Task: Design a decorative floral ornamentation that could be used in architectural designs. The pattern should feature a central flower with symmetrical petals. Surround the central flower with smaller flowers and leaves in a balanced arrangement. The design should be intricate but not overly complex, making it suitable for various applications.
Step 516:
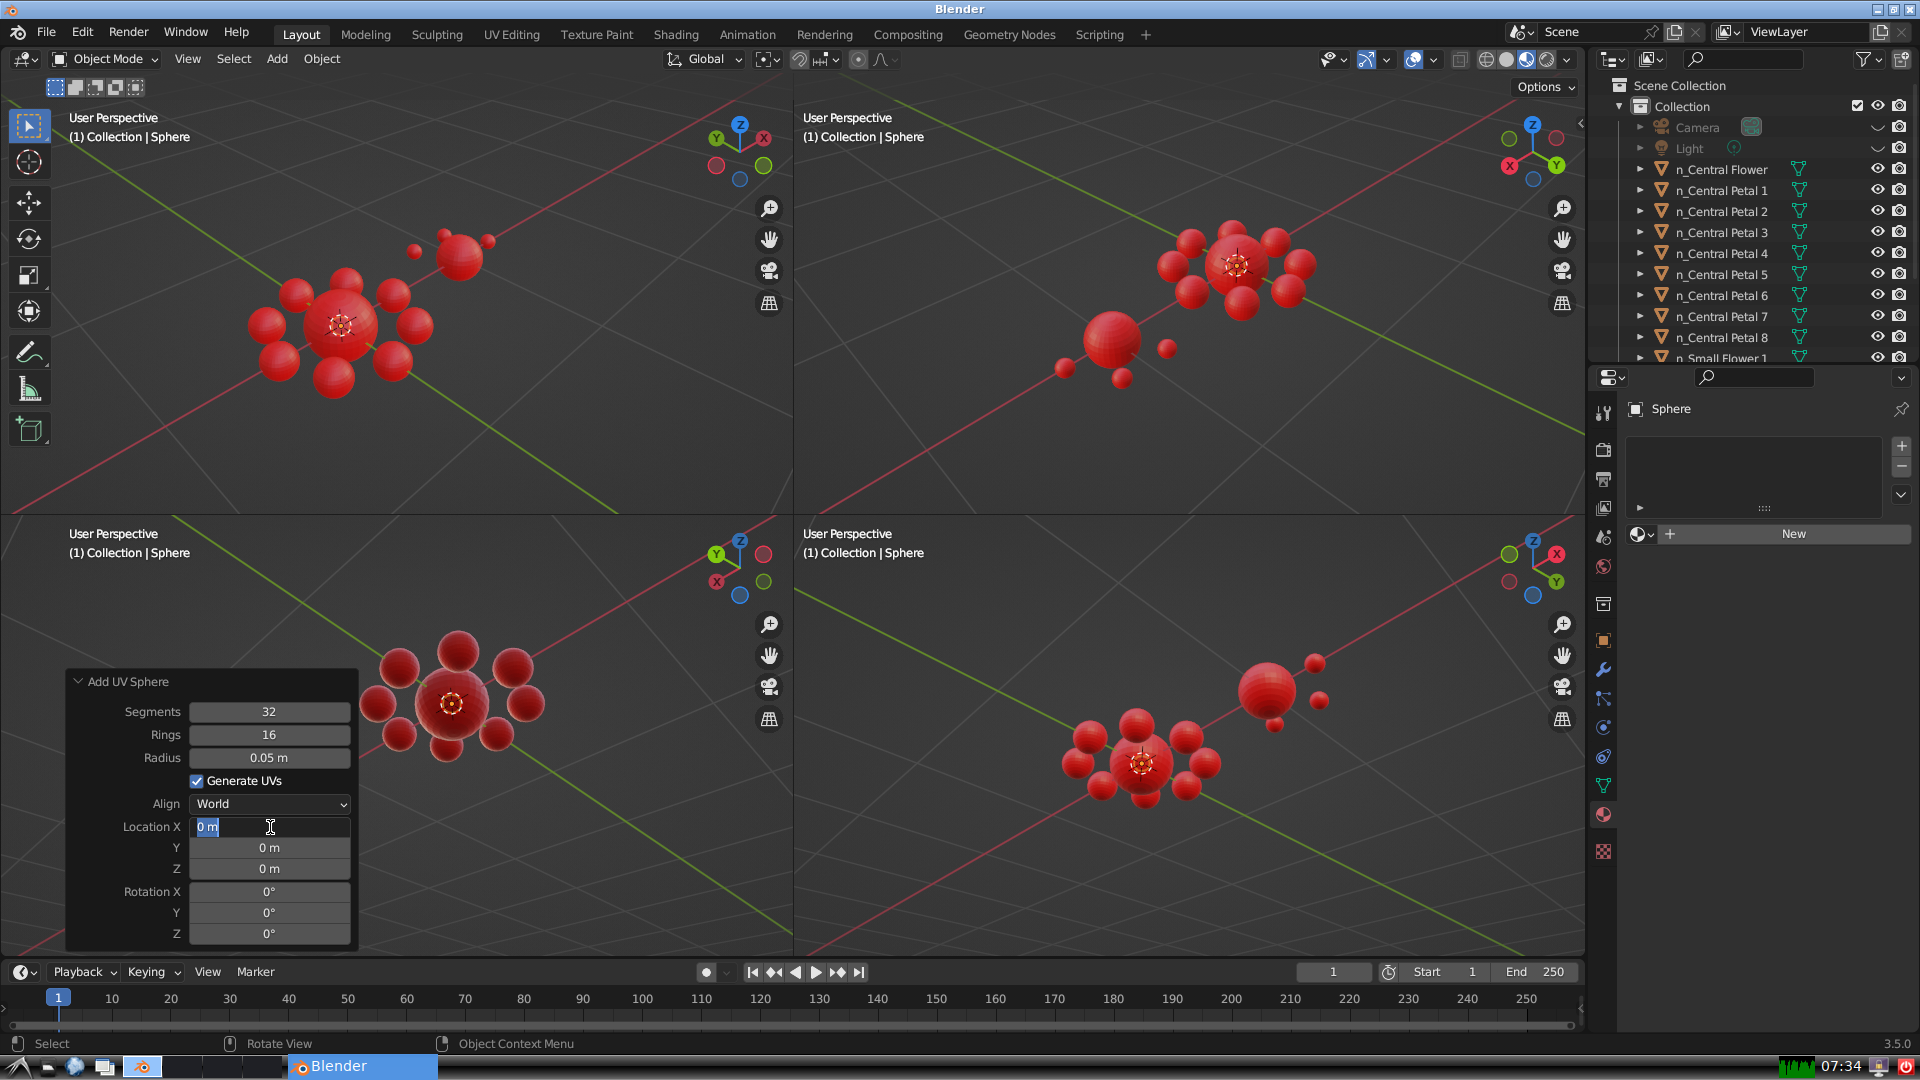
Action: input_text: 0.7